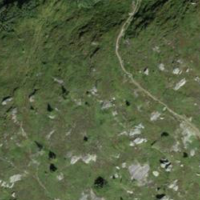
EUNIS habitat code: 26
Species observed at this site:
Sempervivum montanum